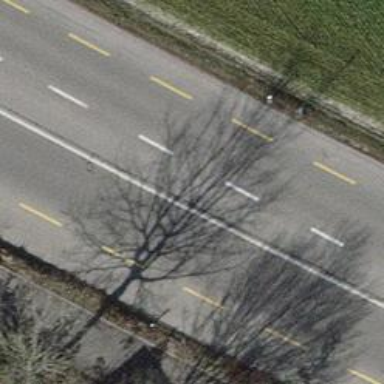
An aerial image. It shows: Secondary road with asphalt surface and designated cycle lane.